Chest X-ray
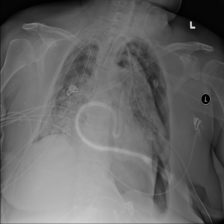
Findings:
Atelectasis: negative
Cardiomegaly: negative
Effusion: negative
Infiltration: negative
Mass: negative
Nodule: negative
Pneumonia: negative
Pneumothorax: positive
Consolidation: negative
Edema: negative
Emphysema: negative
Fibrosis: negative
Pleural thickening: negative
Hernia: negative